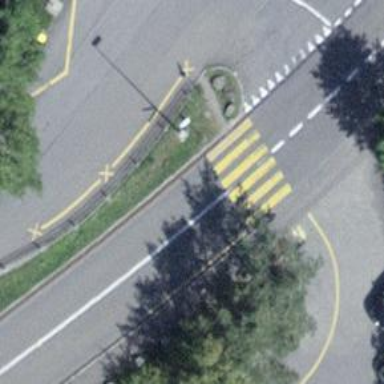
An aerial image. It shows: Zebra crossing on the road.